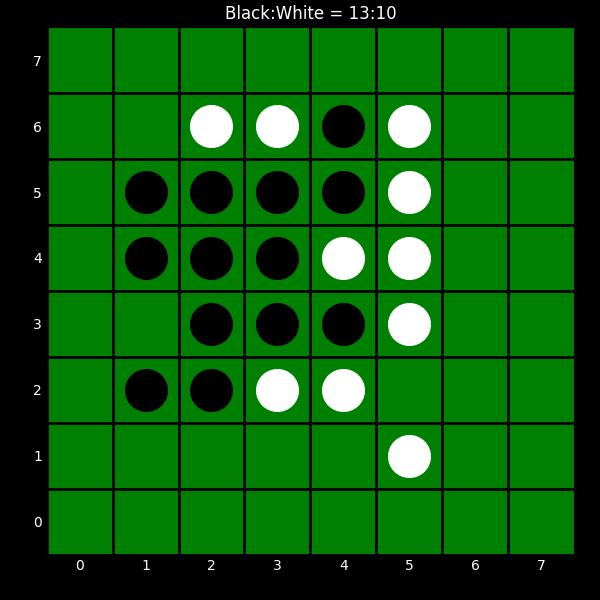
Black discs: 13
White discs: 10